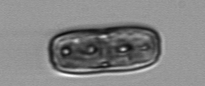
Label: Ephemera